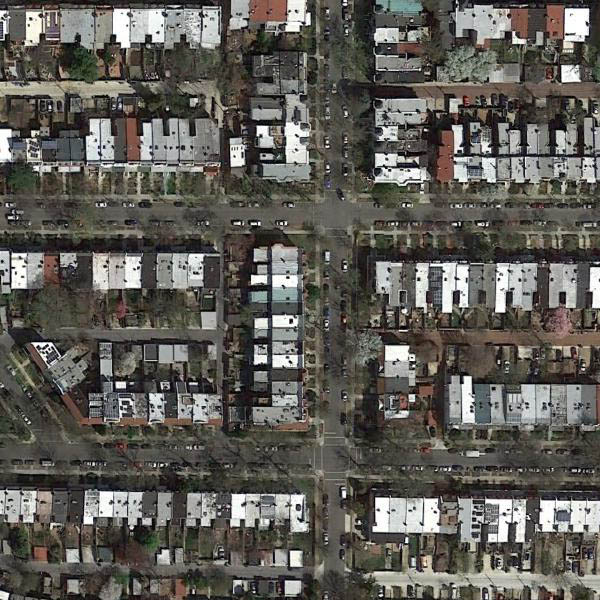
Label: DenseResidential